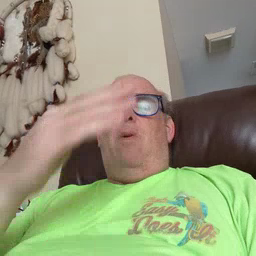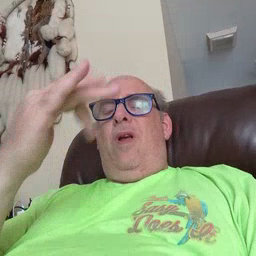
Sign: why